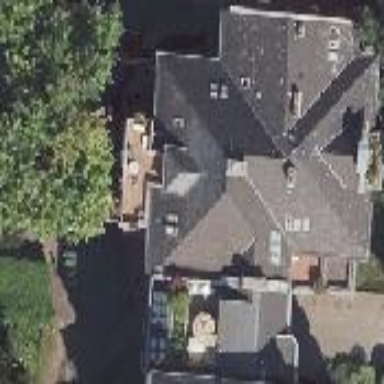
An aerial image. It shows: Hipped-roof building with apartments.